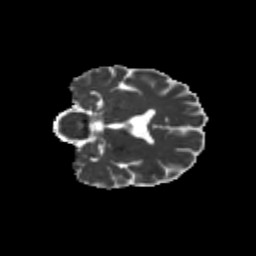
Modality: MD
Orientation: coronal
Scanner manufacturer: siemens
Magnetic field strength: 3 T
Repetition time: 9.2 s
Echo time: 0.084 s